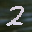
Label: 2